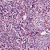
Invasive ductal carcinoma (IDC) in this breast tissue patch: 1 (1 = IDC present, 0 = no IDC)